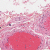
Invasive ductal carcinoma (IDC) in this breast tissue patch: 0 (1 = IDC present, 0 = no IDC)